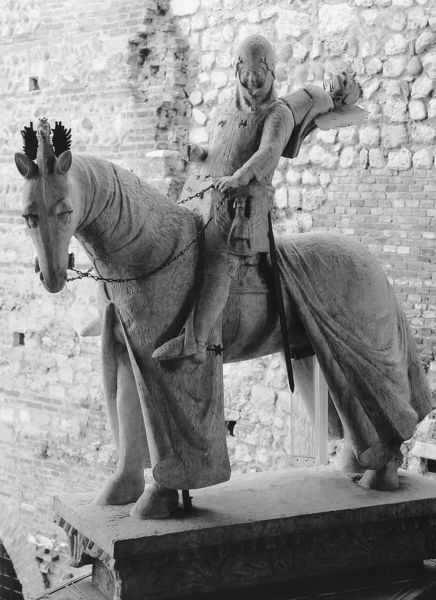
Titel: Grabmal des Azzone Visconti
Künstler: Giovanni di Balduccio
Standort: Mailand, S. Gottardo (EU - I)
Schlagwörter: umhang, blick, halten, sockel, stehen, stein, steine, decke, pferd, reiter, skulptur, statue, huf, hufe, zügel, mauer, foto, mauerwerk, schwert, soldat, helm, ritter, rüstung, trense, ritterrüstung, sporen